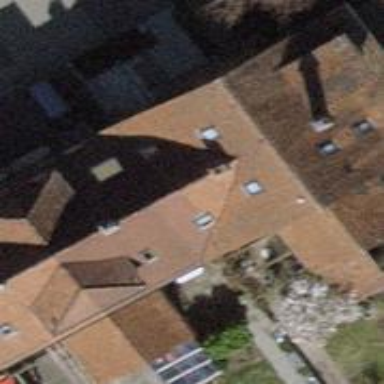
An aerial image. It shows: Building with tiled roof.